Field crop: maize
Growth stage: 2
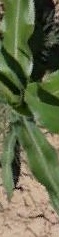
Species: maize